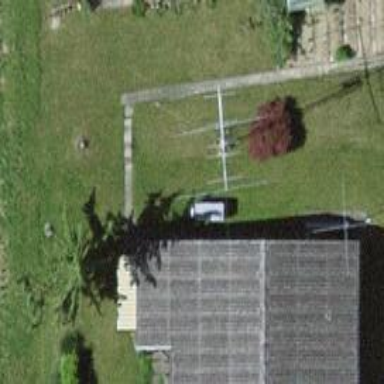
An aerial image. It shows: Man-made mast used for communication purposes.